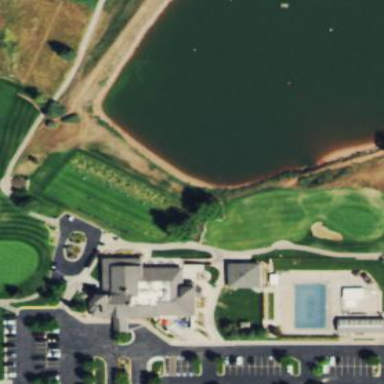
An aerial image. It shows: Finely mown grass area designated for driving range golf facility.